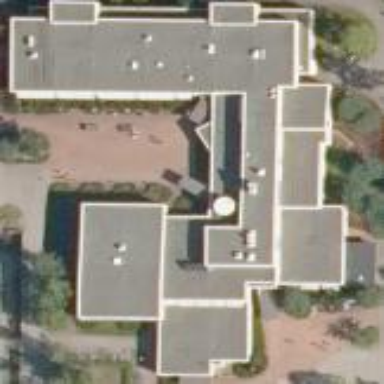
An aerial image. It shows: School building.